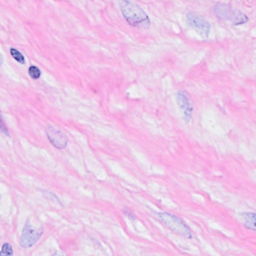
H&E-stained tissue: Breast